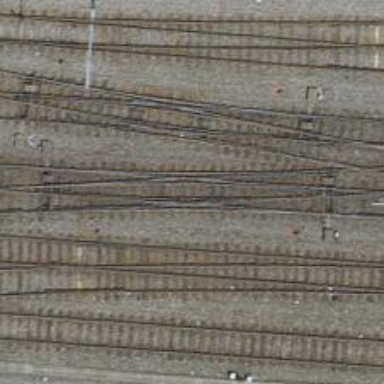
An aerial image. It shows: Railway siding with one electrified track and contact line for powering the train.